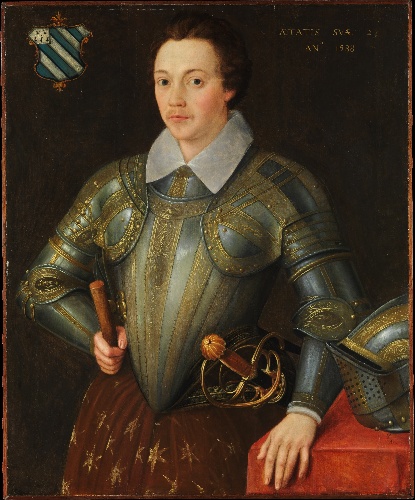
Title: Sir John Shurley of Isfield (1565–1632)
Artist: British Painter
Artist bio: dated 1588
Object type: Painting
Classification: Paintings
Medium: Oil on wood
Dimensions: 35 3/4 x 29 3/8 in. (90.8 x 74.6 cm)
Department: European Paintings
Credit line: Gift of Kate T. Davison, in memory of her husband, Henry Pomeroy Davison, 1951
Accession year: 1951
Repository: Metropolitan Museum of Art, New York, NY
Tags: Armor|Men|Portraits